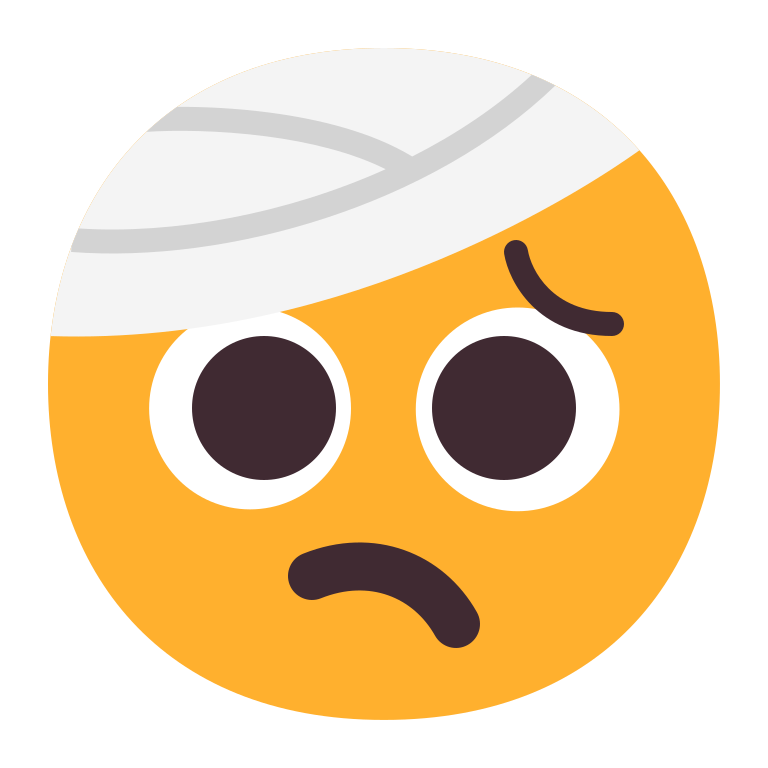
face with head bandage flat